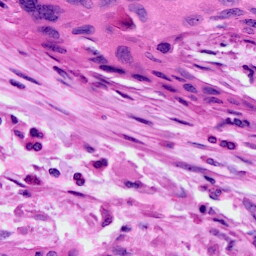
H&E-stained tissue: Cervix